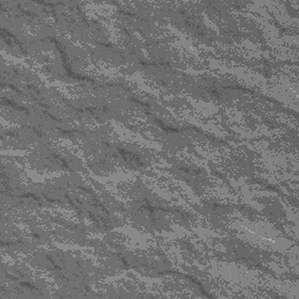
Label: frost